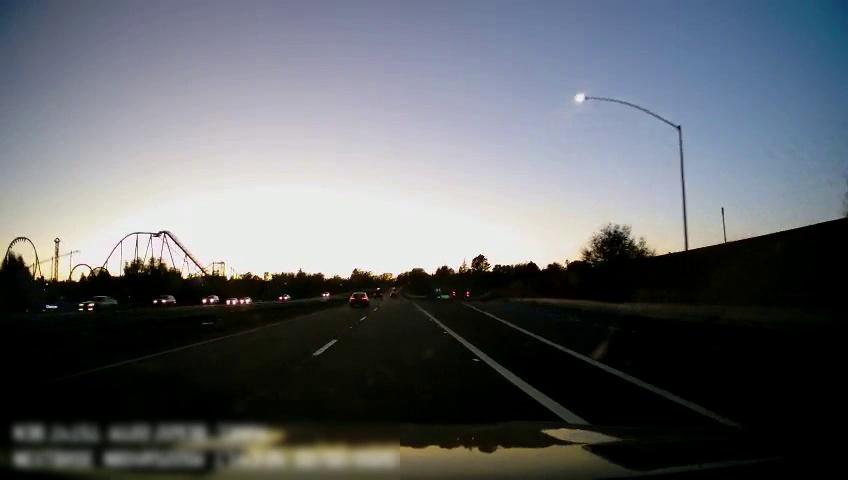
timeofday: Dusk/Dawn/Twilight
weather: Sunny
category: Drivable Space
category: Vehicles | Car
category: Vehicles | Car
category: Vehicles | SUV
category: Vehicles | SUV
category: Vehicles | Car
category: Vehicles | Car
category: Vehicles | SUV
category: Lanes | Alternate Lane
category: Lanes | Current Lane
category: Lanes | Alternate Lane
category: Lanes | Alternate Lane